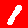
Digit: 1